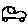
Label: car